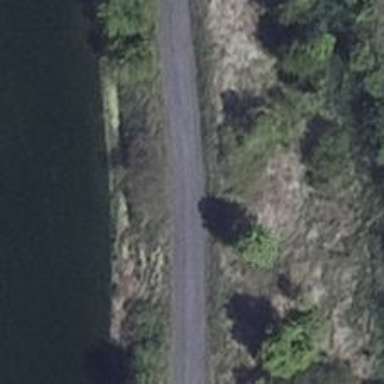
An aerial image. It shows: Well-maintained track road with grade 1 tracktype.